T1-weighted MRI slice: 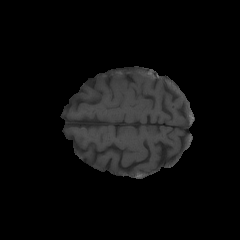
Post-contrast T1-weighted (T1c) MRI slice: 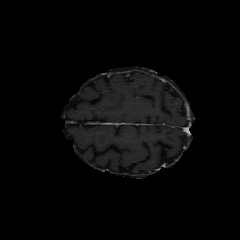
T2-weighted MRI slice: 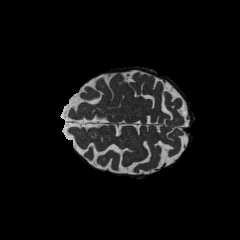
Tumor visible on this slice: no